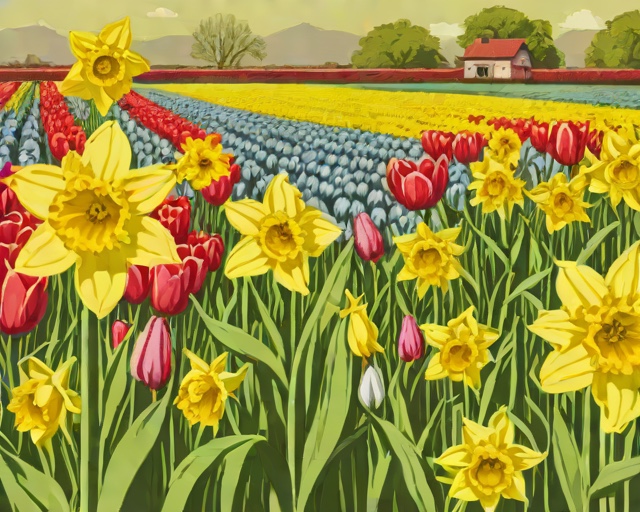
Category: Easter